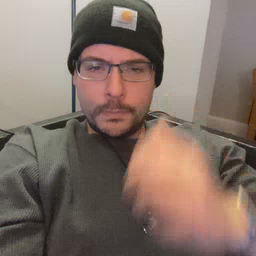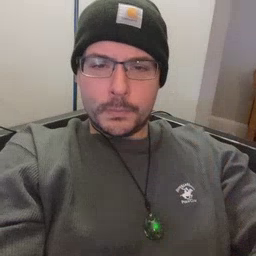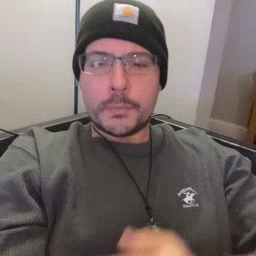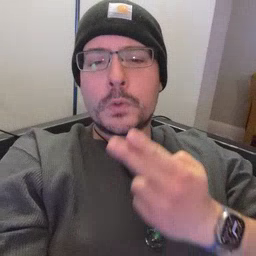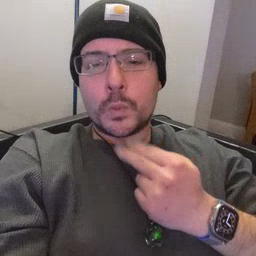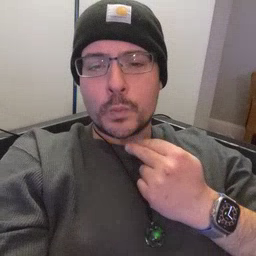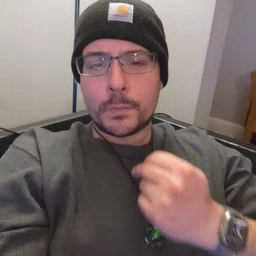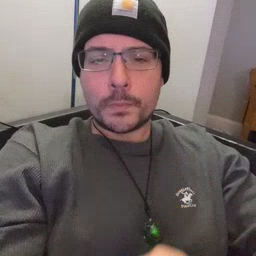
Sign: cute